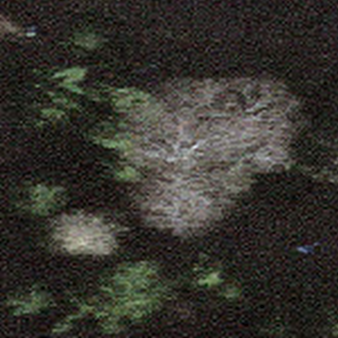
Label: other